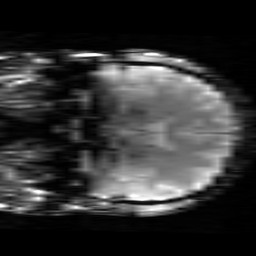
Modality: T2starw
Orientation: coronal
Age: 25
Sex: female
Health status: healthy
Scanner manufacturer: siemens
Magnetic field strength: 3 T
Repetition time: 0.7 s
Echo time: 0.02 s